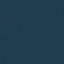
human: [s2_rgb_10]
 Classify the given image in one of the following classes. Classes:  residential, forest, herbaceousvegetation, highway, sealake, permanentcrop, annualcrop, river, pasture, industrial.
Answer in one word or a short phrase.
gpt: SeaLake